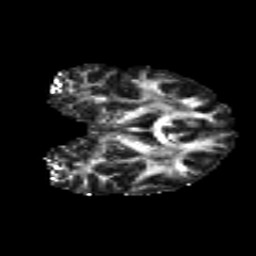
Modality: FA
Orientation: coronal
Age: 20
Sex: female
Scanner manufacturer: siemens
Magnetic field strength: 3 T
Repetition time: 8.8 s
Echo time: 0.085 s